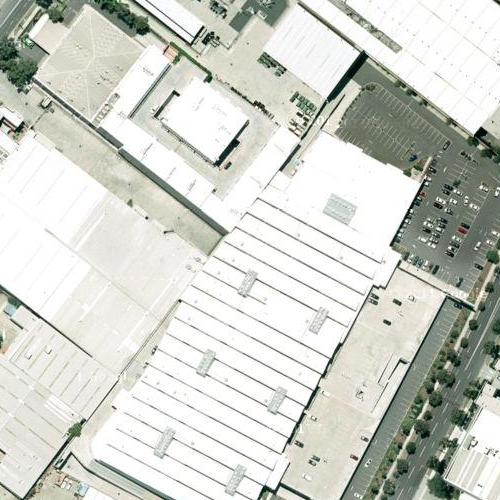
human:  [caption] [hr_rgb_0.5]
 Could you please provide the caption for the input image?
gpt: An industrial area with many white buildings and some roads go through this area .

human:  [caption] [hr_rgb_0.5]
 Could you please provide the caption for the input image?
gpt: An industrial area with many white buildings and some roads go through this area .

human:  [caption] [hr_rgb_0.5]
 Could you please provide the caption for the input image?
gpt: Some roads with plants on the roadside go through the industrial area .

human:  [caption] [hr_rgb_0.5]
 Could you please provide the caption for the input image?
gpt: This is an industrial area with some different white buildings .

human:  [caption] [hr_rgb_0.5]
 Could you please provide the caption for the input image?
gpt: There are some white buildings in the industrial area with some roads go through .